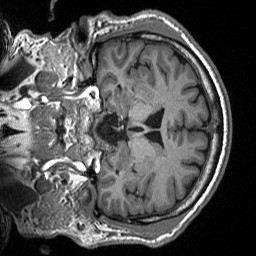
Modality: T1w
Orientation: coronal
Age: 49
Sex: male
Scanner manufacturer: siemens
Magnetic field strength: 3 T
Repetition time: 2.53 s
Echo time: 0.00219 s